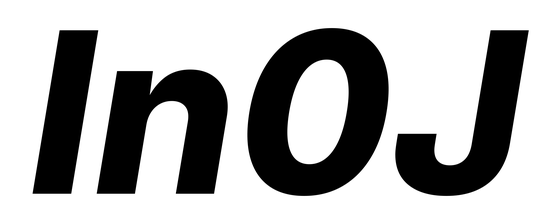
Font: Inter-Italic_ExtraBold_Italic